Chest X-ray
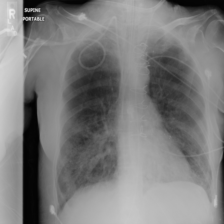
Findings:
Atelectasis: negative
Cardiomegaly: negative
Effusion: negative
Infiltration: positive
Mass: negative
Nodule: negative
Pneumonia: negative
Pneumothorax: negative
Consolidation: negative
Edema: negative
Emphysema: negative
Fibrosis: negative
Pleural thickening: negative
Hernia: negative